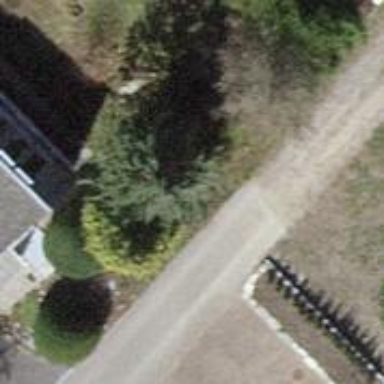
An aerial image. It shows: Paved driveway road for service purposes.